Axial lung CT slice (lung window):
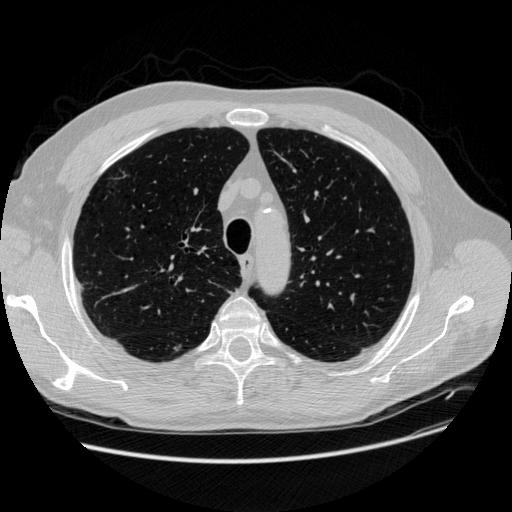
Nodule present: no